Question: I am trying to make a simple loop through my wordpress posts but when it comes to output the whole thing the loop puts it anywhere but not where I said, it should be. For example the loop adds breaks and but they are not in my posts. I had this problem once but dont know anymore what i have done to get over this problem.
'''
<?php
$args = array(
'post_type' => 'post',
'posts_per_page' => 4
);
$loop = new WP_Query($args);
if ($loop->have_posts()) {
while ($loop->have_posts()) : $loop->the_post();
$post_id = get_the_ID();
$content = the_content();
$headline = get_post_meta($post_id, 'headline', true);
$subtitle = get_post_meta($post_id, 'untertitel', true);
$class = wp_get_post_terms( $post_id, 'post_tag', $termsargs );
$bgimage = wp_get_attachment_url( get_post_thumbnail_id($post->ID) );
echo '<section class="section zutaten '.$class[0].'" style="background-image: url('.$bgimage.')">';
echo '<article class="zutaten-beschreibung">';
echo '<header>';
echo '<h2><strong>'.$headline.'</strong></h2>';
echo '<h3>'.$subtitle.'</h3>';
echo '<div class="zutaten-beschreibung-content">';
echo $content;
echo '</div>';
echo '</header>';
echo '</article>';
echo '</section>';
endwhile;
} else {
echo __('Fehler!');
}
wp_reset_postdata();
?>
'''

What is going wrong here?
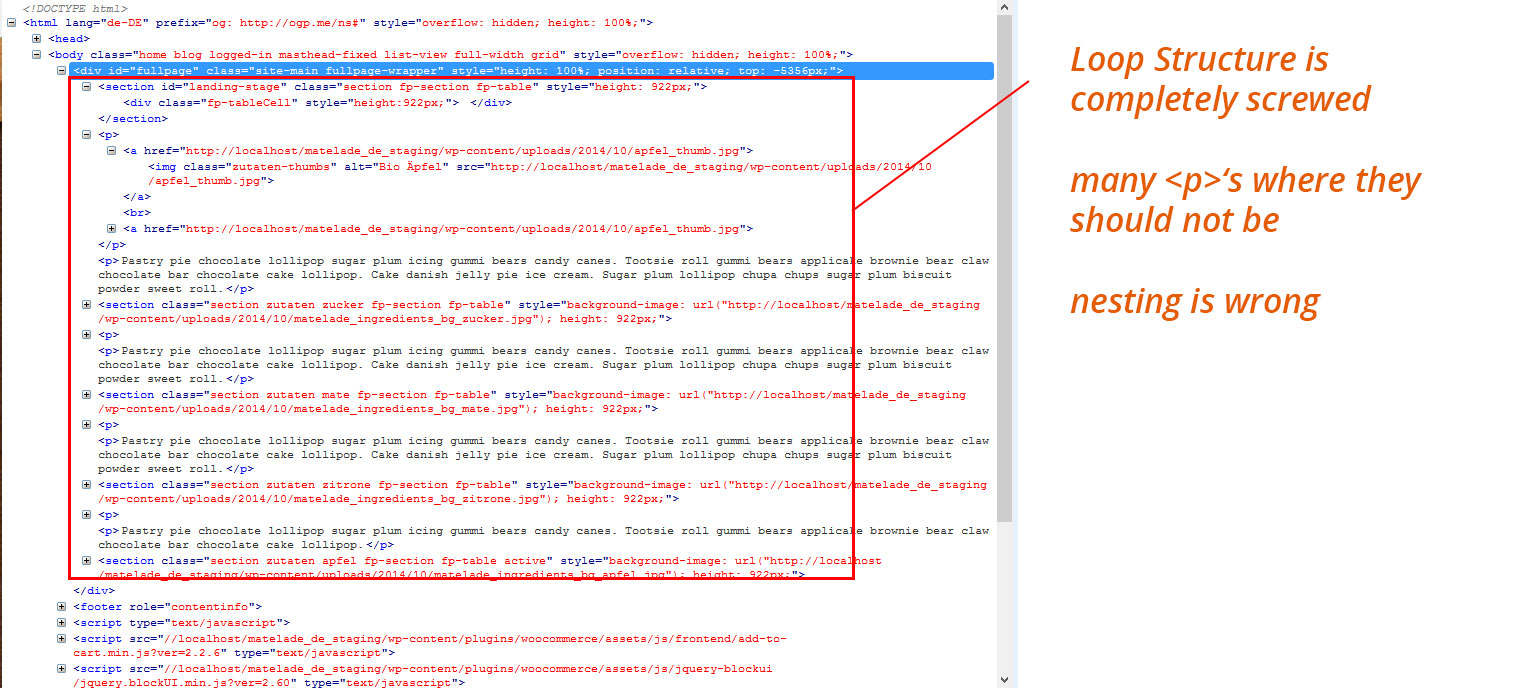
Answer: The function 'the_content()' is printing the data. you should use 'get_the_content()' instead.